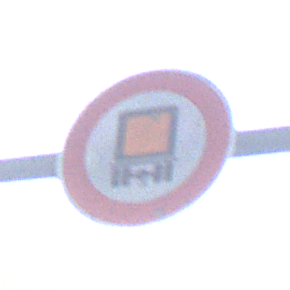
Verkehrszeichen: VerbotKennzeichnungspflichtigeKraftfahrzeugeGefaehrlicheGueter
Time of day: SunriseSunset
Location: Outdoor (Urban)
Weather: PartlyCloudy
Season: NotSpecified
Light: Natural